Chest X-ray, AP view. Patient: 37 years old, sex M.
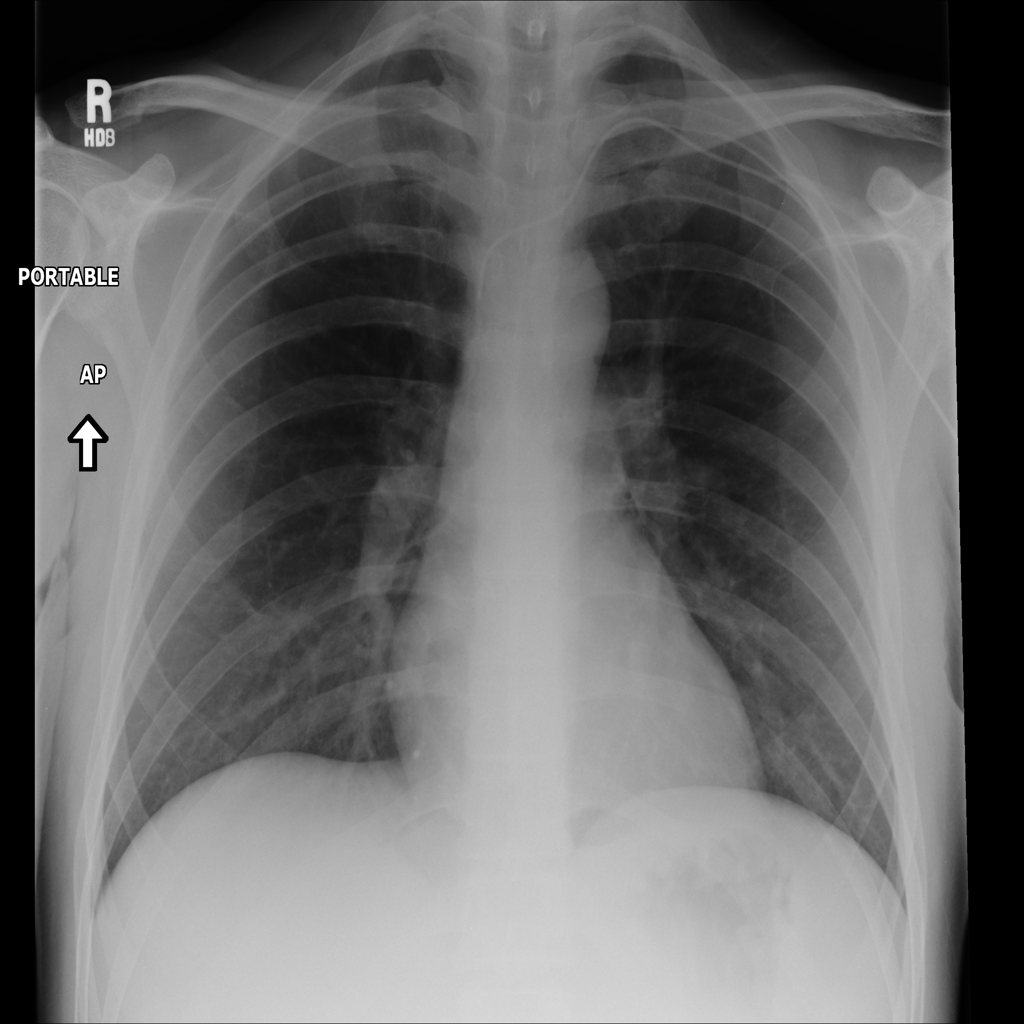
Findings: No Finding